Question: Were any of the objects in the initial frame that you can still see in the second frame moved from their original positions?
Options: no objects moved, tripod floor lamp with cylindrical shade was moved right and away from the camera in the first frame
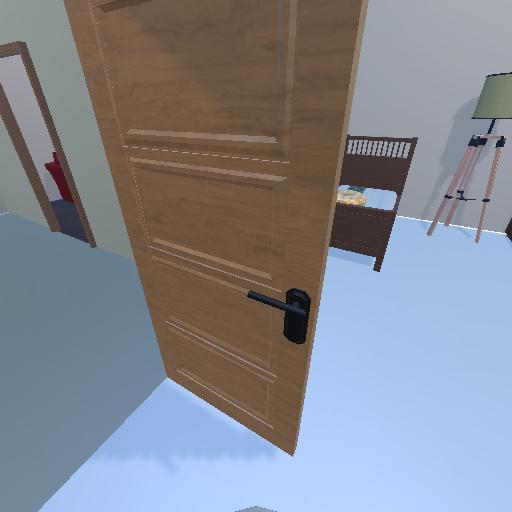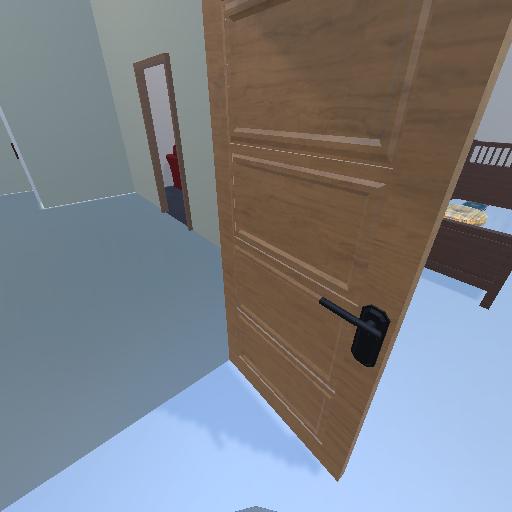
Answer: no objects moved